Question: ## Context
I'm playing with WCF configuration, trying to enable reliable sessions.
When reliable sessions are disabled, everything works as expected, and the client can successfully connect to the server. As soon as I put 'enabled="true"' in '<reliableSession>' in the Web.config of the service and the App.config of the client, the following exceptions is thrown when the client tries to open the connection:
> The message with Action '<URL>.
There are many questions about this exception on Stack Overflow, but none of the answers seem to apply. For example, I checked that the <URL>, etc.
Here's the trace. You'll find below my configuration.
## Trace

- - 'CreateSequence'- 'addressing/fault'
## Service-side configuration
'''
<system.serviceModel>
<serviceHostingEnvironment aspNetCompatibilityEnabled="true" multipleSiteBindingsEnabled="true" />
<bindings>
<netTcpBinding>
<binding name="netTcpEndpoint" sendTimeout="00:10:00" receiveTimeout="00:10:00">
<reliableSession ordered="true" enabled="true" inactivityTimeout="00:10:00" />
<security mode="Message">
<message clientCredentialType="None" />
</security>
</binding>
</netTcpBinding>
</bindings>
<services>
<service behaviorConfiguration="DebugOrientedBehavior" name="Demo.PipeService">
<endpoint address="Default.svc" binding="netHttpBinding"
name="TransportLayerServiceEndpoint" contract="Demo2.IPipeService" />
<host>
<baseAddresses>
<add baseAddress="http://[removed the public URI of the service]/Default.svc" />
</baseAddresses>
</host>
</service>
</services>
<behaviors>
<serviceBehaviors>
<behavior name="DebugOrientedBehavior">
<serviceMetadata httpGetEnabled="true" httpsGetEnabled="true" />
<serviceDebug includeExceptionDetailInFaults="true" />
</behavior>
</serviceBehaviors>
</behaviors>
</system.serviceModel>
'''
## Client-side configuration
'''
<system.serviceModel>
<bindings>
<netTcpBinding>
<binding name="netTcpEndpoint" sendTimeout="00:10:00" receiveTimeout="00:10:00">
<reliableSession ordered="true" inactivityTimeout="00:10:00" />
<security>
<message clientCredentialType="None" />
</security>
</binding>
</netTcpBinding>
<netHttpBinding>
<binding name="TransportLayerServiceEndpoint">
<reliableSession ordered="true" enabled="true" />
<webSocketSettings transportUsage="Always" />
</binding>
</netHttpBinding>
</bindings>
<client>
<endpoint address="ws://[removed the public URI of the service]/Default.svc/Default.svc"
binding="netHttpBinding" bindingConfiguration="TransportLayerServiceEndpoint"
contract="PipeServiceReference.IPipeService" name="TransportLayerServiceEndpoint" />
</client>
</system.serviceModel>
'''
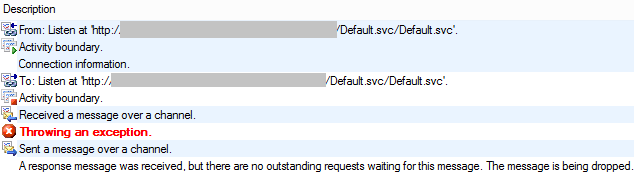
Answer: On the server config enspoint add:
'''
bindingConfiguration="netTcpEndpoint"
'''
currently the binding configuration is not attached to the endpoint so the default net tcp settings are used. it was good before the change you made but not any more.